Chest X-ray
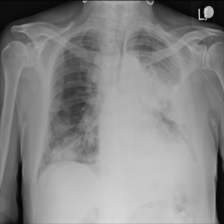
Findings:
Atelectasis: negative
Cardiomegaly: negative
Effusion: negative
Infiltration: negative
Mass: positive
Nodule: negative
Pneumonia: negative
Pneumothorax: negative
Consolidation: negative
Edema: negative
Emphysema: negative
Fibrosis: negative
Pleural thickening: negative
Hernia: negative